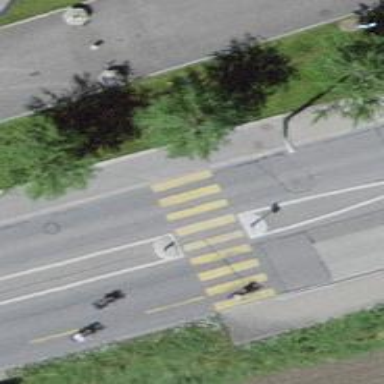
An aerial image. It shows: Unclassified road with asphalt surface. There is cycle lane on the left side.